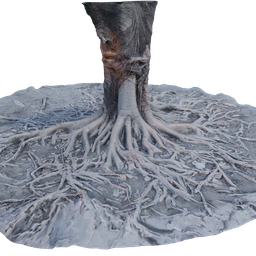
Label: nature